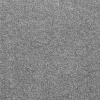
Atmospheric dust classification: dusty